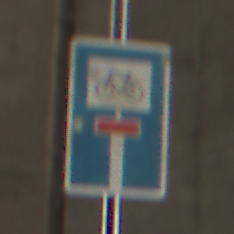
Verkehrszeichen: SackgasseRadverkehrDurchlaessig
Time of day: Midday
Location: Roofed (Tunnel)
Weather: NotSpecified
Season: NotSpecified
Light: Natural